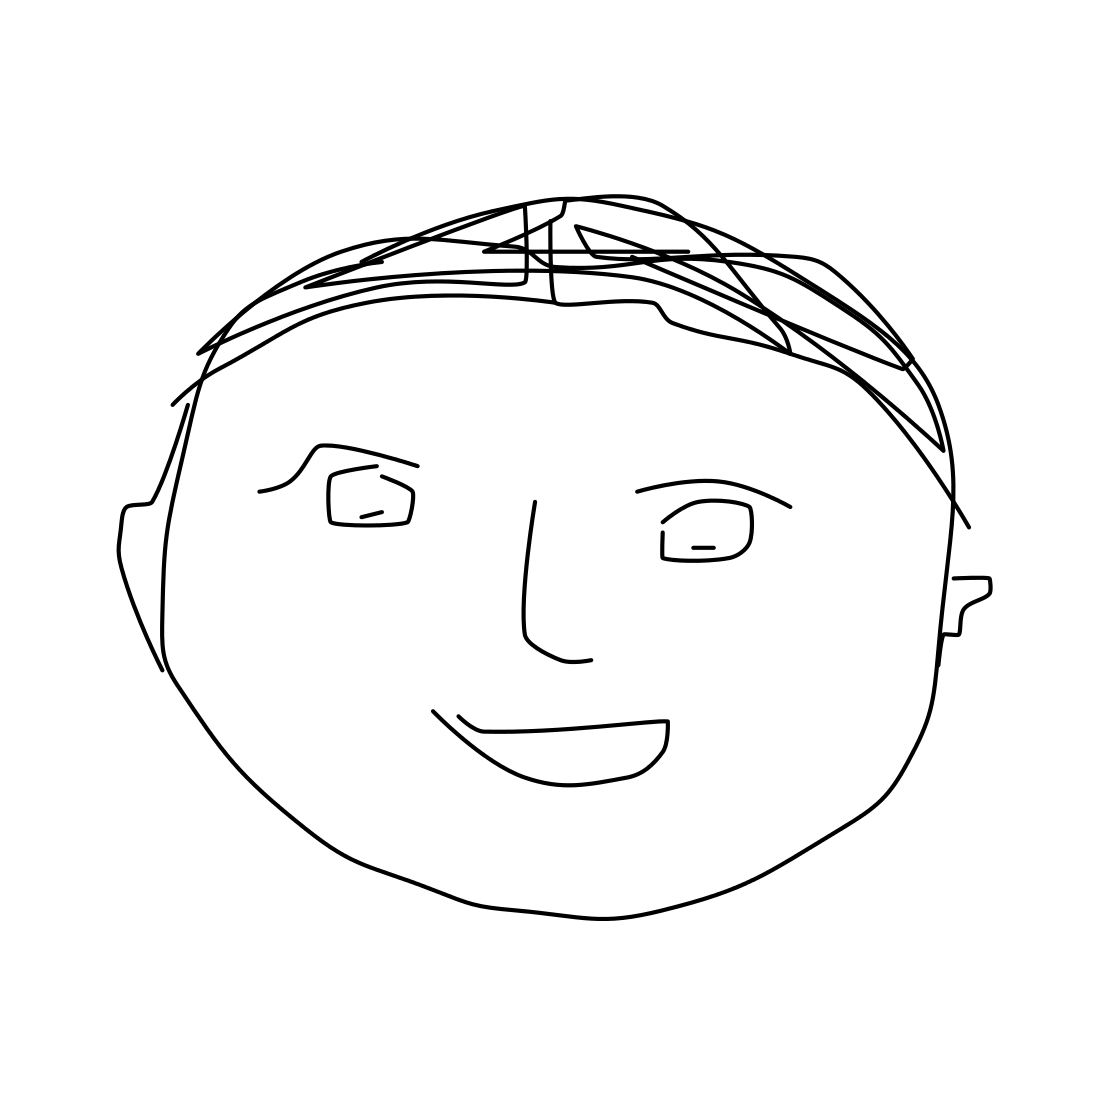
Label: face